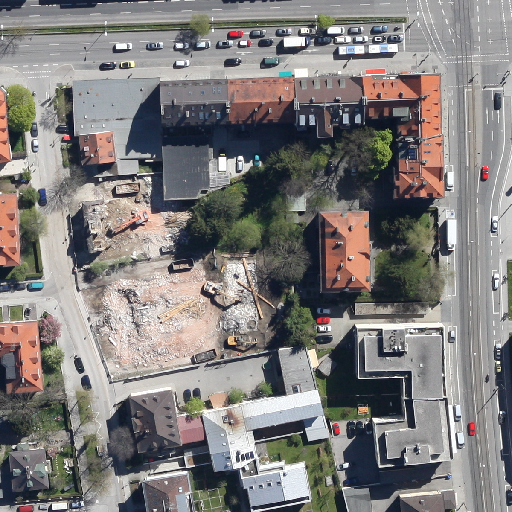
Referring expression: light-duty vehicle in the parking area